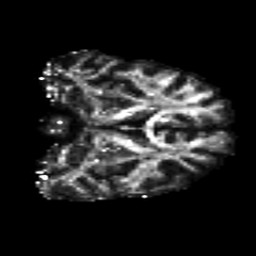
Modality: FA
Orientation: coronal
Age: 26
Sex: male
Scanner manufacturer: siemens
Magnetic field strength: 3 T
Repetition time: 8.8 s
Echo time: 0.085 s